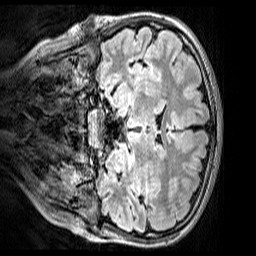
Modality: FLAIR
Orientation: coronal
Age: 10
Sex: male
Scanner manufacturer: siemens
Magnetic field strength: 3 T
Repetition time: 5 s
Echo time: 0.388 s